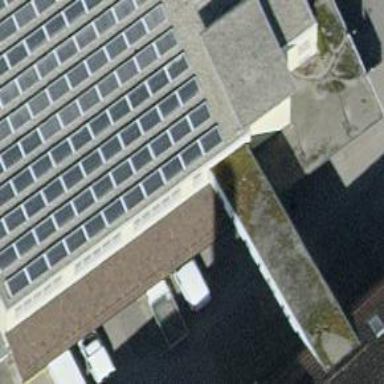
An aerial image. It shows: View of roof of building.